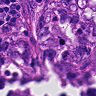
Metastatic tissue present: yes